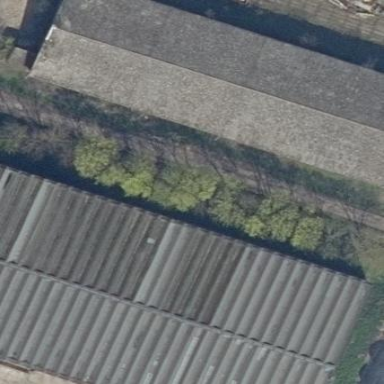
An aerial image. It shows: Gabled farm auxiliary building with dark grey roof oriented along the structure.